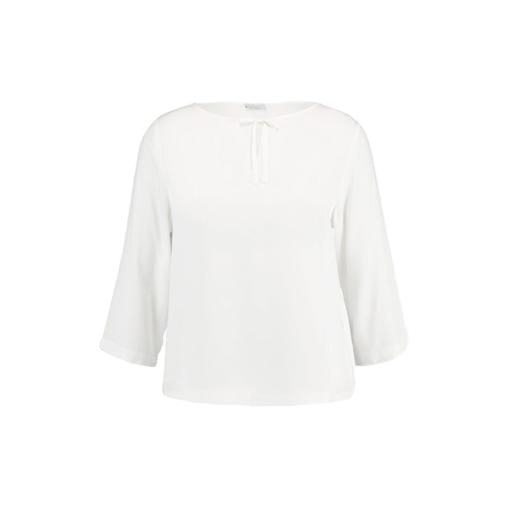
white three-quarter-sleeve top only macy, white tie neck blouse, white tie-neck blouse, white background